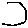
Label: hexagon